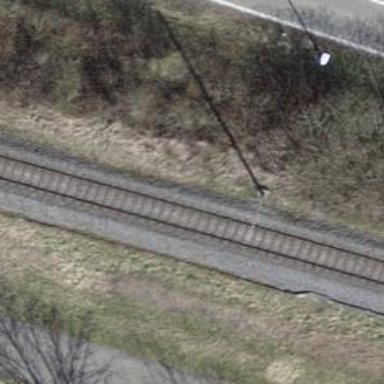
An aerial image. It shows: Railway track with contact line for electrification.